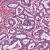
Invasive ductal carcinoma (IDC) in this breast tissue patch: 1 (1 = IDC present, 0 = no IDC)